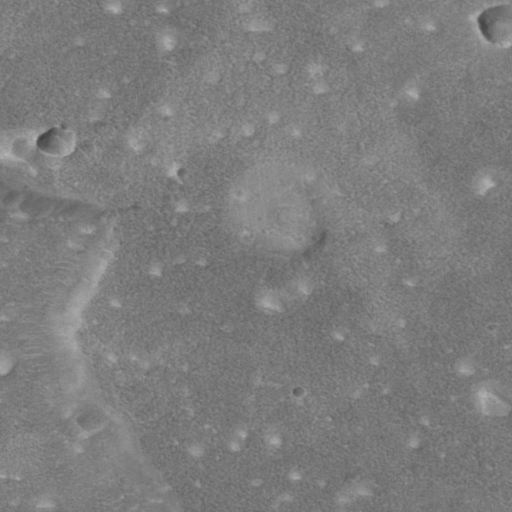
Classes present: Background, Cone